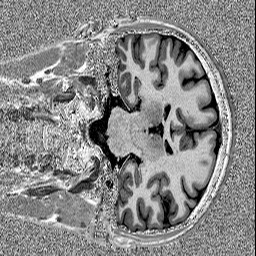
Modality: MP2RAGE
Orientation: coronal
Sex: male